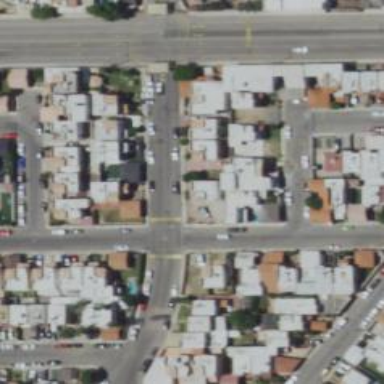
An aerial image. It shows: Residential street with asphalt surface.